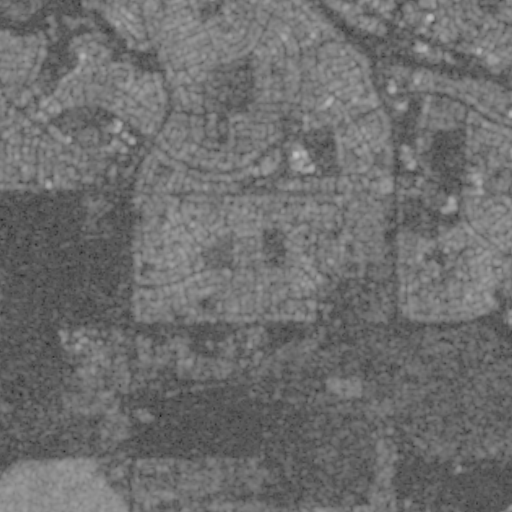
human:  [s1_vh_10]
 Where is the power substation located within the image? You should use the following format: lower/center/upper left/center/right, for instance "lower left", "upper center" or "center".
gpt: The power substation is located in the center right of the image.
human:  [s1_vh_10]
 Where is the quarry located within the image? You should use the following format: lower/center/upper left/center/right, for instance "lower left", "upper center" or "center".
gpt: There is no quarry in the image.

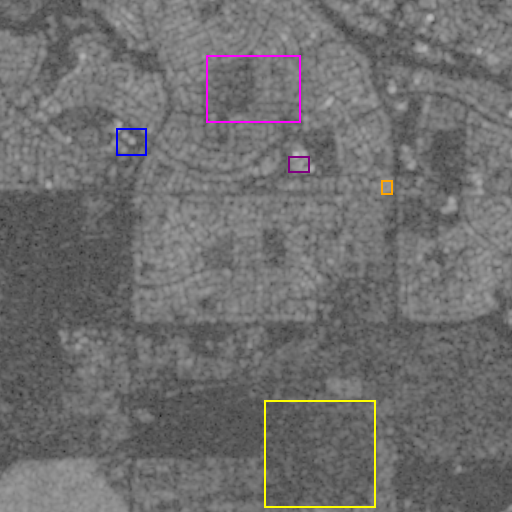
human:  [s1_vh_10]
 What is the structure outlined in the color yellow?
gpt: The structure outlined in yellow is a crop field.
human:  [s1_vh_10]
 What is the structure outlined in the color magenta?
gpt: The structure outlined in magenta is a park.
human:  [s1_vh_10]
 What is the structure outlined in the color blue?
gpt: The structure outlined in blue is a parking lot.
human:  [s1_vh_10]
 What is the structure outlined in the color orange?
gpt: The structure outlined in orange is a power substation.
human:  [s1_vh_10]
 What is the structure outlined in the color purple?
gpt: The structure outlined in purple is a building.
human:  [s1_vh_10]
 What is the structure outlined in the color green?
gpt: There is no green outline.